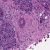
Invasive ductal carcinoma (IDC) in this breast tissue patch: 1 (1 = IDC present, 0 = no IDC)